Question: Really weird... So I'm trying to save the page index of my gridview in a Session Variable and then reset the index when the user navigates back to the gridView. Here's my code below;
'''
Protected Sub Page_PreRender(ByVal sender As Object, ByVal e As EventArgs)
If Not Page.IsPostBack Then
If Not Session("CurrentPage") Is Nothing AndAlso
Session("CurrentPage") <= GridView1.PageCount Then
GridView1.PageIndex = Session("CurrentPage")
End If
End If
End Sub
'''
Well the weird thing is that when I breakpoint on the second IF above and hover over pageCount it says it's 0. If I then go into my watch window and look at it (0 once again), then go back to my code and hover again it's 2 (which it should be)! I can then Continue past the break point and the page displays on page 2 as it should. However, and this is where it gets really weird, if I remove the breakpoint and run it I end up on page 1! So it's as if the 'PageCount' hasn't updated unless I've put a breakpoint on it and specifically looked at it. Anyone explain this behaviour and how to get around it?!
Here's a pic of the values of the variables in question. You can see the PageIndex wasn't updated because it never entered the 'IF' statement because moments earlier the PageCount was 0!! I can't be the only one stumped by this :/
Image of variable values:
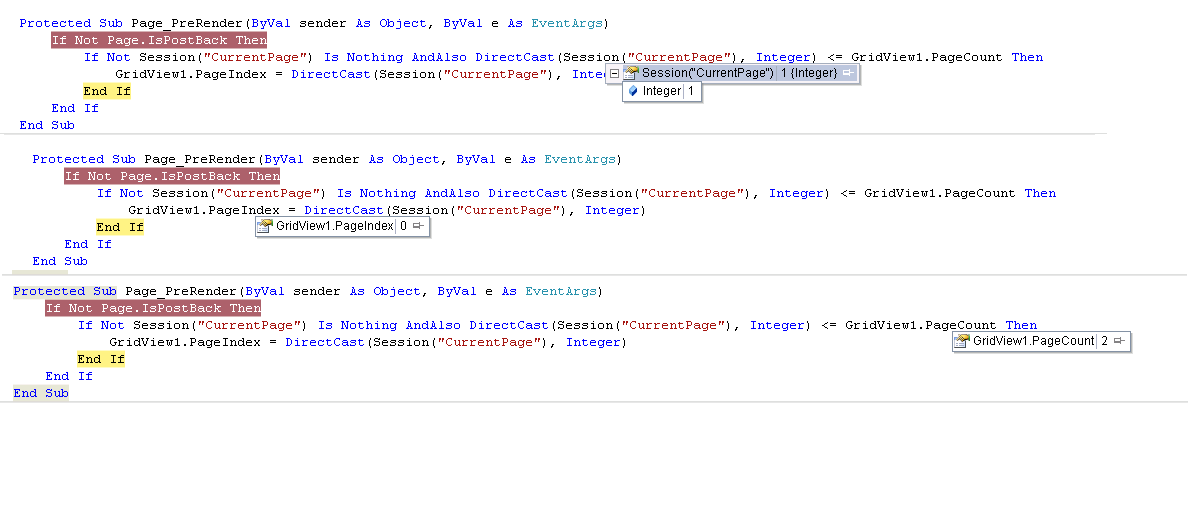
Answer: Ok bit hacky but it works. Simply used;
'''
If Not Session("CurrentPage") Is Nothing Then
GridView1.PageIndex = DirectCast(Session("CurrentPage"), Integer)
End If
'''
Couldn't get the GridView.PageCount to equal 2 except by going into the WatchWindow and refresh the value field (would be hard to explain to your everyday online user how to do that so that wasn't really an option :P ). So I tried just leaving it out. Works fine now. Could possibly run into a page does not exist error but I imagine it would be quite unlikely as the number of pages doesn't change much at all and 'Session("CurrecntPage")' variable is updated quite regularly.